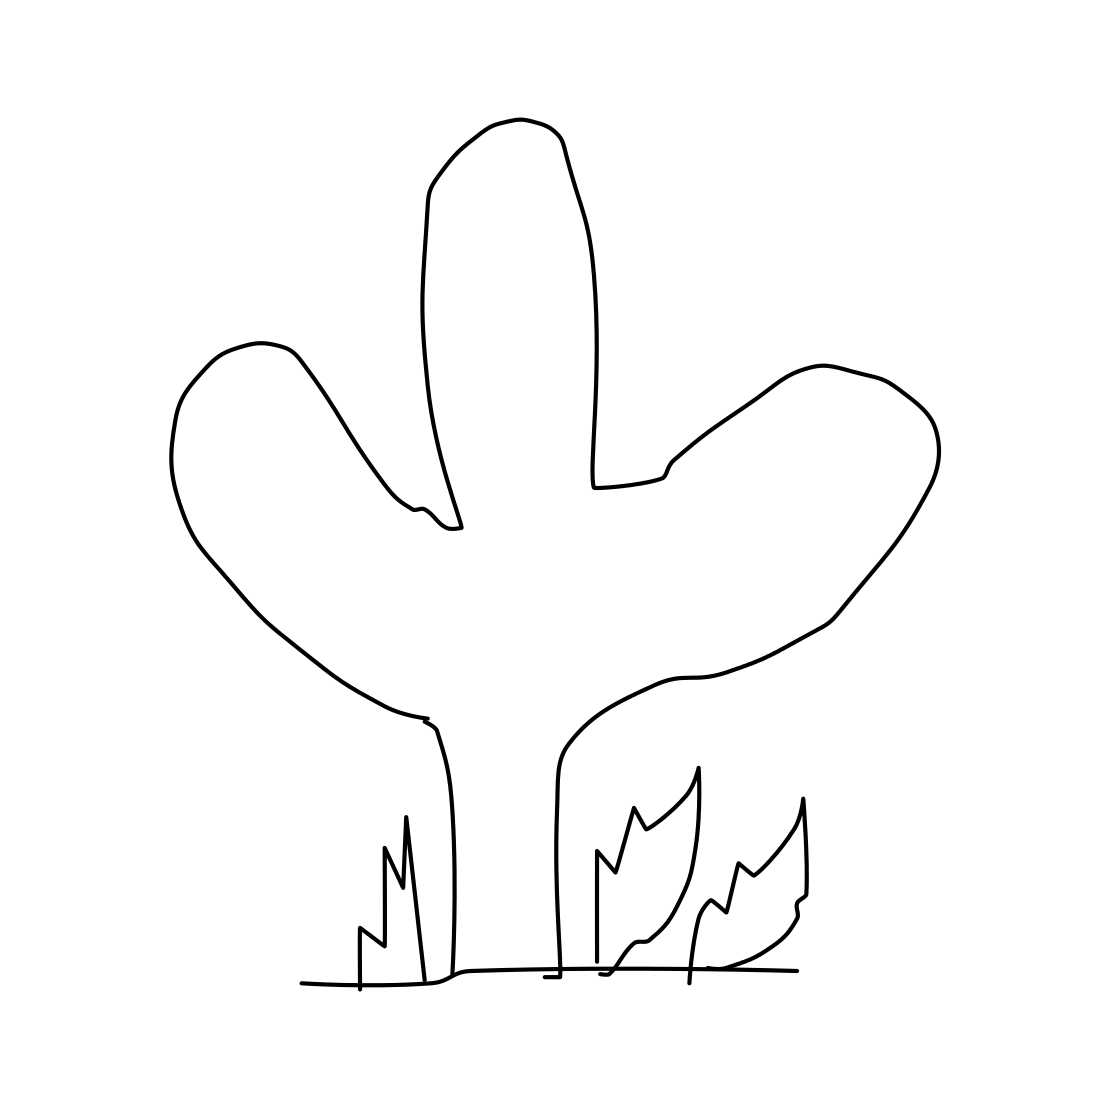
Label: cactus